Field crop: maize
Growth stage: 2
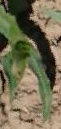
Species: maize